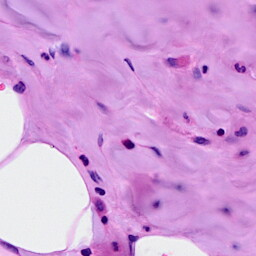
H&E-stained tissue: Breast